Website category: sports
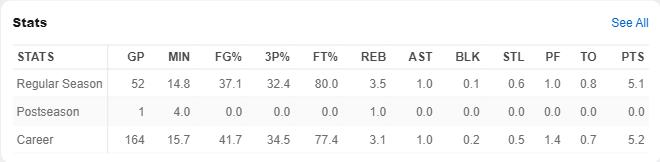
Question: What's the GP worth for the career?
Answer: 164

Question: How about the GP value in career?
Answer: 164

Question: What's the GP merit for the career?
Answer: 164

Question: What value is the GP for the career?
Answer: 164

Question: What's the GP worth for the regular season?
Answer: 52

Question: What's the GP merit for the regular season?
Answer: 52

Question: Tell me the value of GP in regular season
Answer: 52

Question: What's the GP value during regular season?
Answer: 52

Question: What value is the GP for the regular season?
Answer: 52

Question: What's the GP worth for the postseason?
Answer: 1

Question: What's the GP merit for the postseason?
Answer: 1

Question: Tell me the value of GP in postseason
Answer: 1

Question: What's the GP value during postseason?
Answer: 1

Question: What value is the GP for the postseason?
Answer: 1

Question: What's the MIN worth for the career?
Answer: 15.7

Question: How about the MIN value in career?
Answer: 15.7

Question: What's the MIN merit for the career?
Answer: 15.7

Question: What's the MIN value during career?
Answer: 15.7

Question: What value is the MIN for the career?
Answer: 15.7

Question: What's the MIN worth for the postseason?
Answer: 4.0

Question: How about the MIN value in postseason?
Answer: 4.0

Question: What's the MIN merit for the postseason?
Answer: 4.0

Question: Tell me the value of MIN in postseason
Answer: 4.0

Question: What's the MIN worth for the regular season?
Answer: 14.8

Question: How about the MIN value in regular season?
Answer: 14.8

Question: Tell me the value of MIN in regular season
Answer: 14.8

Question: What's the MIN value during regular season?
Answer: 14.8

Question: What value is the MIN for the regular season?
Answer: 14.8

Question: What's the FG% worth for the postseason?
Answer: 0.0

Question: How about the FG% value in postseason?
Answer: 0.0

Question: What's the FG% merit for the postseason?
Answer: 0.0

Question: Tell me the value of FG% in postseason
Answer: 0.0

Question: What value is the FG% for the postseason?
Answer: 0.0

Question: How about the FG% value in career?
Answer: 41.7

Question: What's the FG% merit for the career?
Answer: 41.7

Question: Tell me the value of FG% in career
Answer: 41.7

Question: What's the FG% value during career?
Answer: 41.7

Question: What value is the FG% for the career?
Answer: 41.7

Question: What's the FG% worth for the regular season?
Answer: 37.1

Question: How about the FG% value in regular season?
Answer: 37.1

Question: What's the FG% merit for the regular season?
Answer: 37.1

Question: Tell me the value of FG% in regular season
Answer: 37.1

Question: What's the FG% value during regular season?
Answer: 37.1

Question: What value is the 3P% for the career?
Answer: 34.5

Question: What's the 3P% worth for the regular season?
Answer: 32.4

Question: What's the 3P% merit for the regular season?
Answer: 32.4

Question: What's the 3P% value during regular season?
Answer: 32.4

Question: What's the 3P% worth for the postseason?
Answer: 0.0

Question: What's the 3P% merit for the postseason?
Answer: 0.0

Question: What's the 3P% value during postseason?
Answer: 0.0

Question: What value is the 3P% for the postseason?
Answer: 0.0

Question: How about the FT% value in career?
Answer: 77.4

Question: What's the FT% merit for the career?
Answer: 77.4

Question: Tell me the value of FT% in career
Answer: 77.4

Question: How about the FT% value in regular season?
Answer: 80.0

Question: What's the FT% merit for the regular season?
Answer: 80.0

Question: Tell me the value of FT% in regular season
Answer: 80.0

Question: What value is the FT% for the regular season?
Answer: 80.0

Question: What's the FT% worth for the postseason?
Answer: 0.0

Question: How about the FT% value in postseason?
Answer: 0.0

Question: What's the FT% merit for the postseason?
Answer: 0.0

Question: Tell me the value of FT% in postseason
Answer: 0.0

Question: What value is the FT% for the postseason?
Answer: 0.0

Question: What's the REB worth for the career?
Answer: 3.1